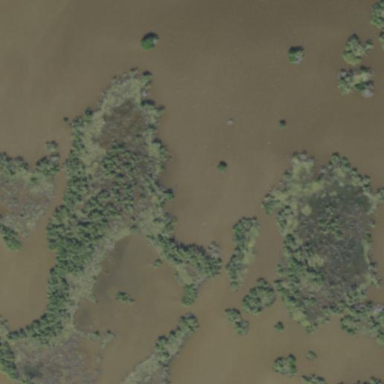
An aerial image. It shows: Rich mangrove swamp wetland filled with Mangrove plants.